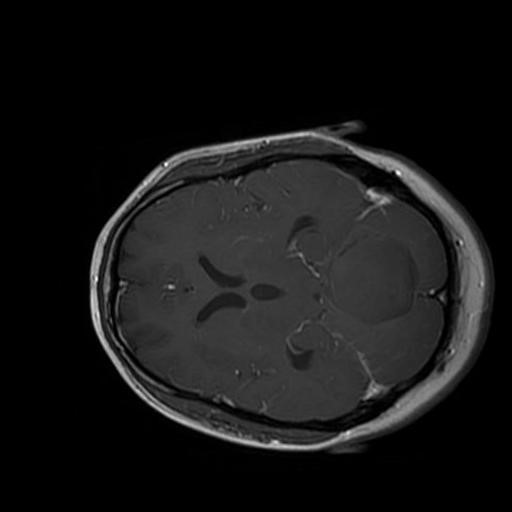
Label: brain_glioma